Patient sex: M
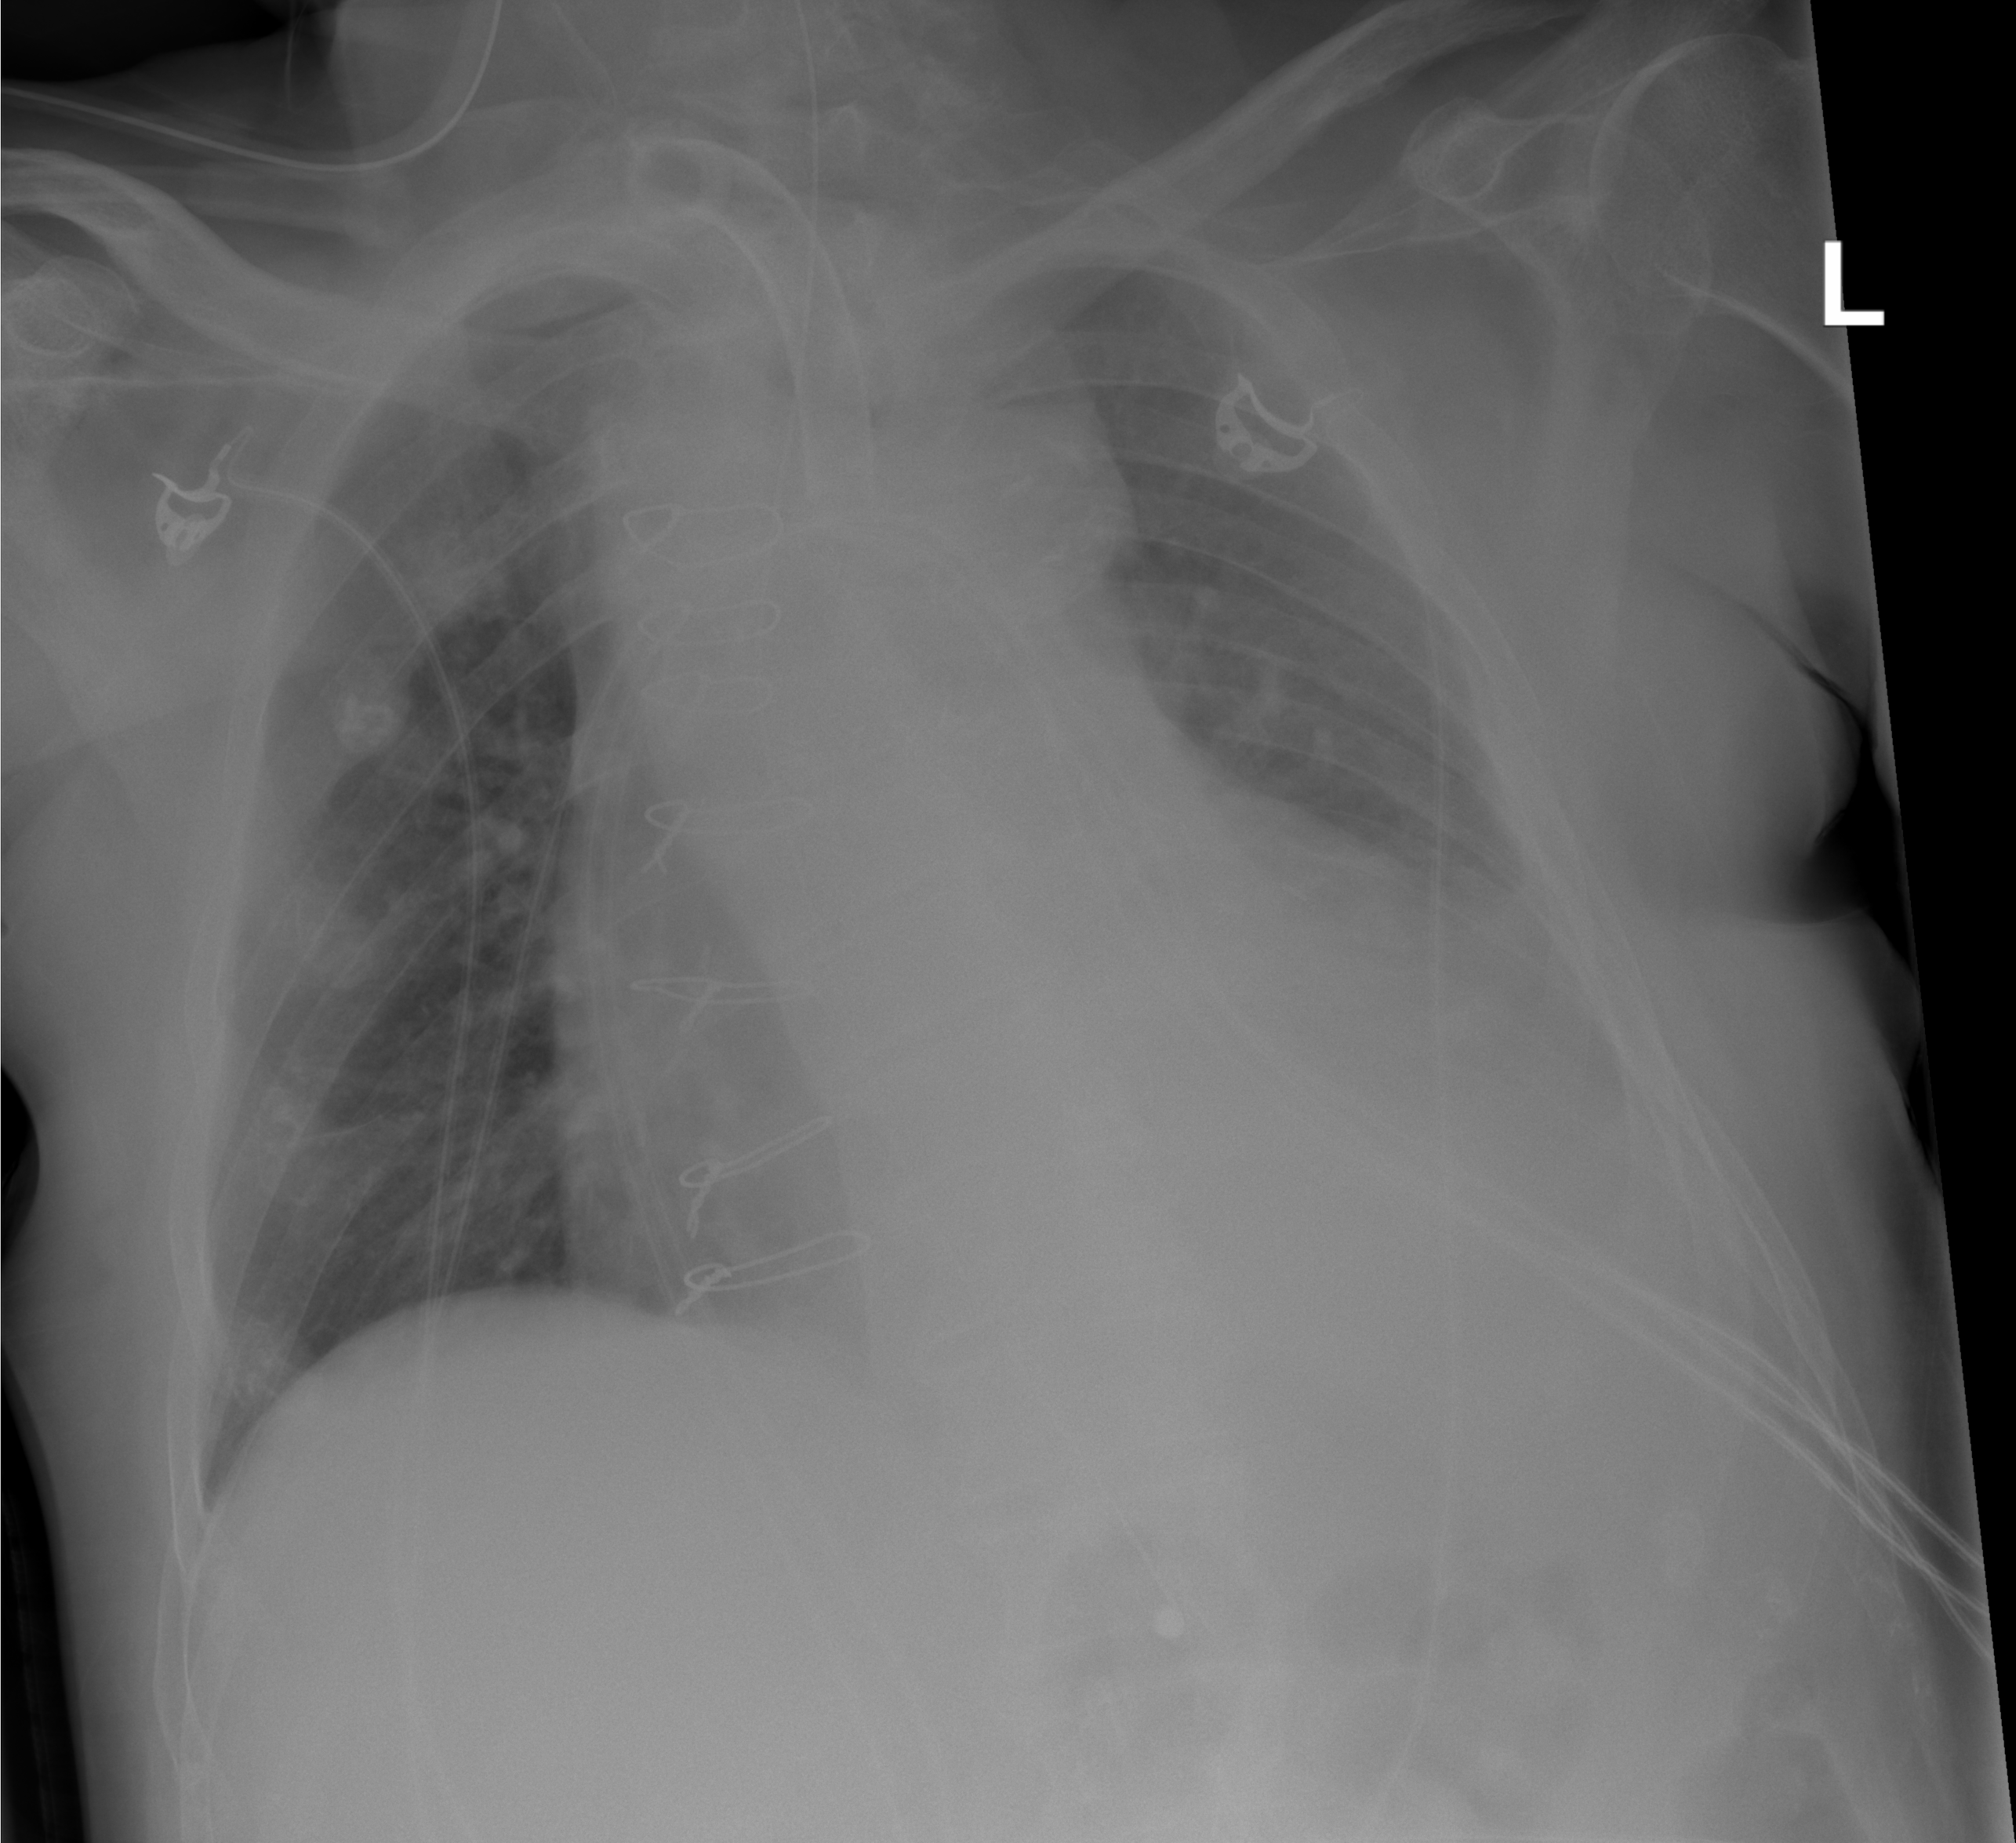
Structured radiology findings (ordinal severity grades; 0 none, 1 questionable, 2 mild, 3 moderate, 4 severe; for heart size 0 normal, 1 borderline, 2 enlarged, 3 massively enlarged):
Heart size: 2
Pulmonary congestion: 0
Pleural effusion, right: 0
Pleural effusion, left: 2
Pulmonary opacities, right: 0
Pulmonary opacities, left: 0
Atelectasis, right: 0
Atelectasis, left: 2